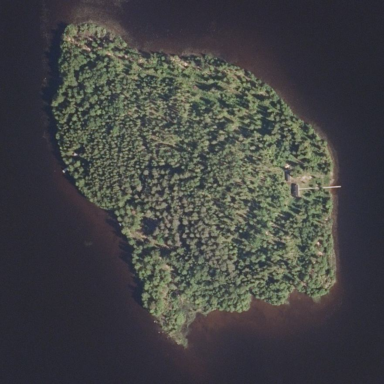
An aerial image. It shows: Islet surrounded by woodland.